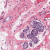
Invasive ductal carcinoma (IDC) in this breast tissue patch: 0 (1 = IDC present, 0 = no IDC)